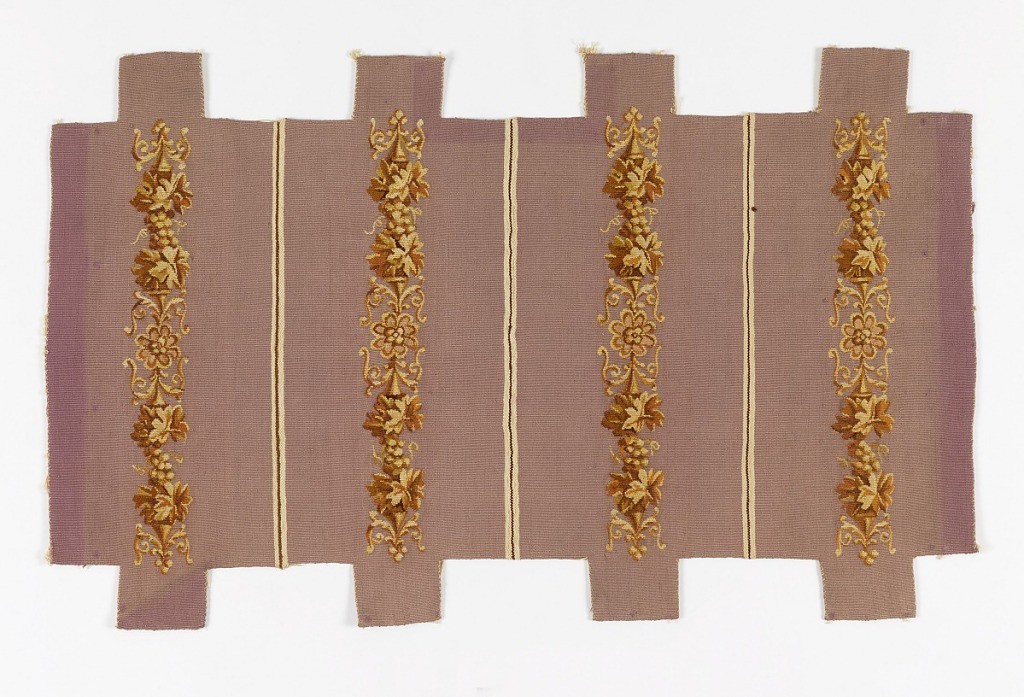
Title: Chair arm fabric
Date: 19th century
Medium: silk, wool Technique: plain weave with discontinuous wefts (tapestry)
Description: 1898-18-2: One piece that contains four uncut chair arms has ...;     1898-18-3: One piece that contains four uncut chair arms has ...;     1898-18-4: One piece that contains four uncut chair arms has ...;     1898-18-5: One piece that contains four uncut chair arms has ...